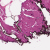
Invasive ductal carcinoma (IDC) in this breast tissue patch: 0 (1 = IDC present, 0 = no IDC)